Aerial crown-view tile of a tropical tree (Barro Colorado Island, Panama), acquired 20250715:
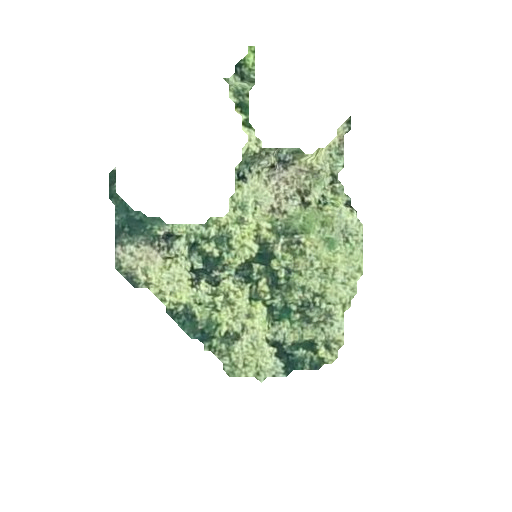
Species: Quararibea stenophylla
GBIF accepted scientific name: Quararibea stenophylla
Crown area: 58.818 m²